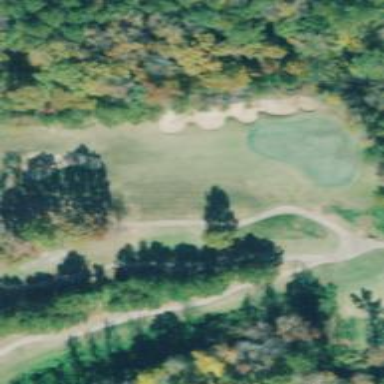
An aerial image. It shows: Golf tee.